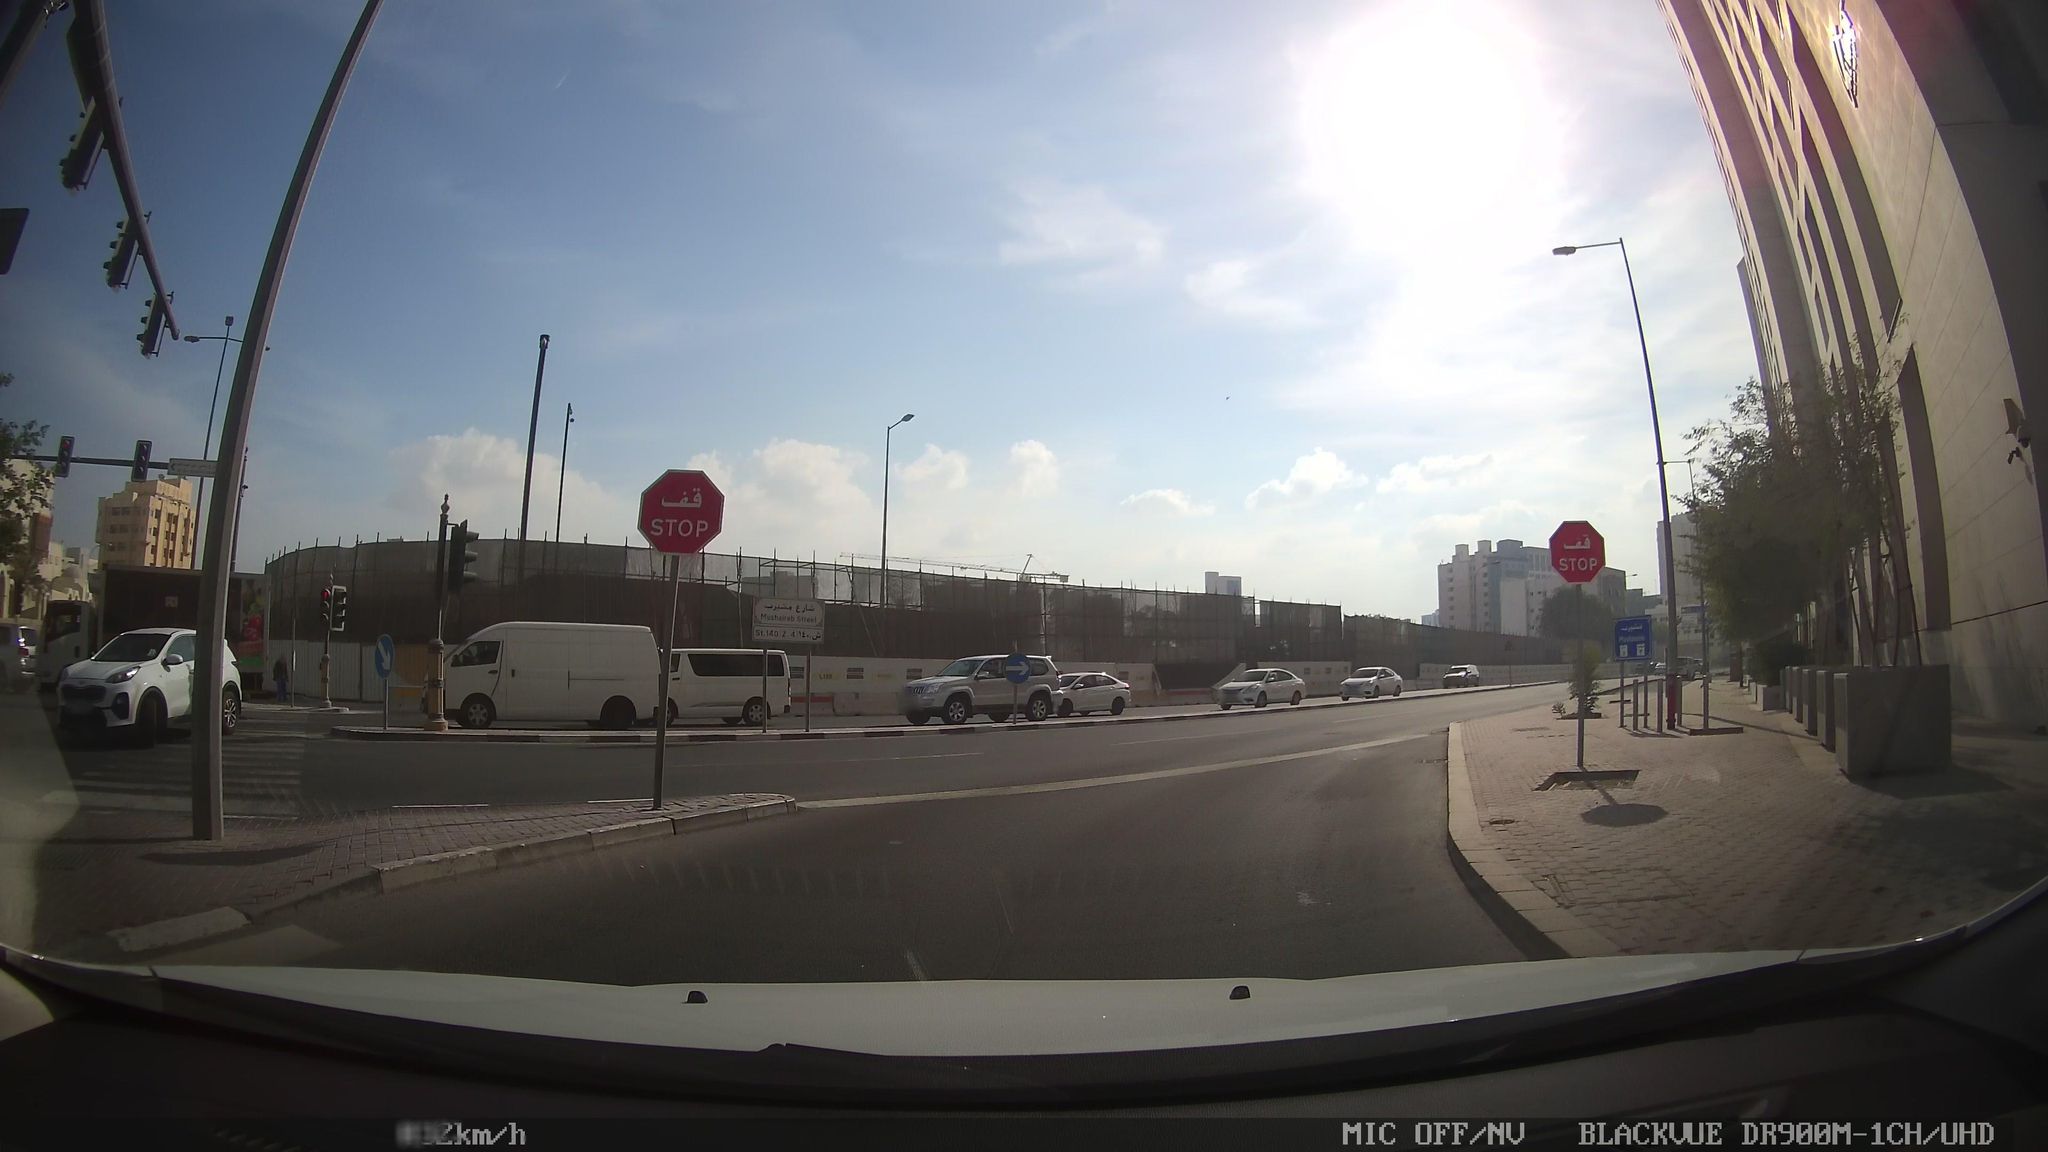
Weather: clear
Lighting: day
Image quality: good
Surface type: driving surface
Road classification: tertiary, tertiary_link
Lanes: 2, 1
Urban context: urban centre
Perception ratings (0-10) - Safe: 0.9, Lively: 6.05, Beautiful: 2.08, Boring: 1.53, Depressing: 6.85, Wealthy: 2.94